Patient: sex M, age 66
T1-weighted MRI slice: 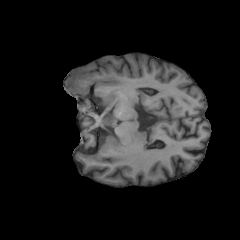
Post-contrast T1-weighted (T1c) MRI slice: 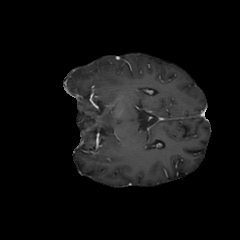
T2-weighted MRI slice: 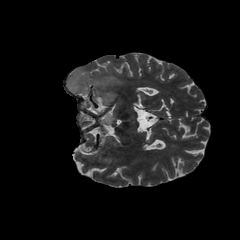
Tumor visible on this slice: yes
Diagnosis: Astrocytoma, IDH-wildtype
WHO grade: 2